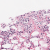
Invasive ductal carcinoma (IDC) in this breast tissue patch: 0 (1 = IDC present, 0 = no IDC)